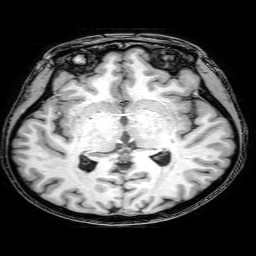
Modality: T1w
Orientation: coronal
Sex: female
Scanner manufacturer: philips
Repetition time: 0.008116 s
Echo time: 0.00372 s